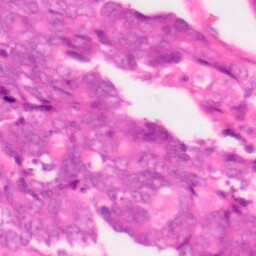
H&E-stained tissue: Colon